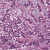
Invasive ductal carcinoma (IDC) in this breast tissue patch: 1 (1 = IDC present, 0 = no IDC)